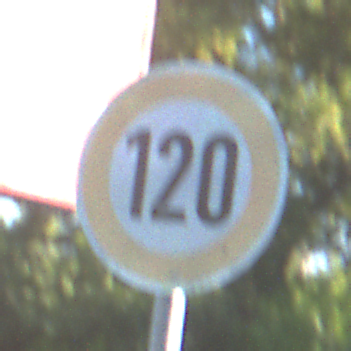
Verkehrszeichen: Geschwindigkeit120
Umgebung: Outdoor, Urban
Tageszeit: MorningAfternoon
Wetter: Clear
Licht: Natural
Jahreszeit: NotSpecified
Kontrast: HighContrast